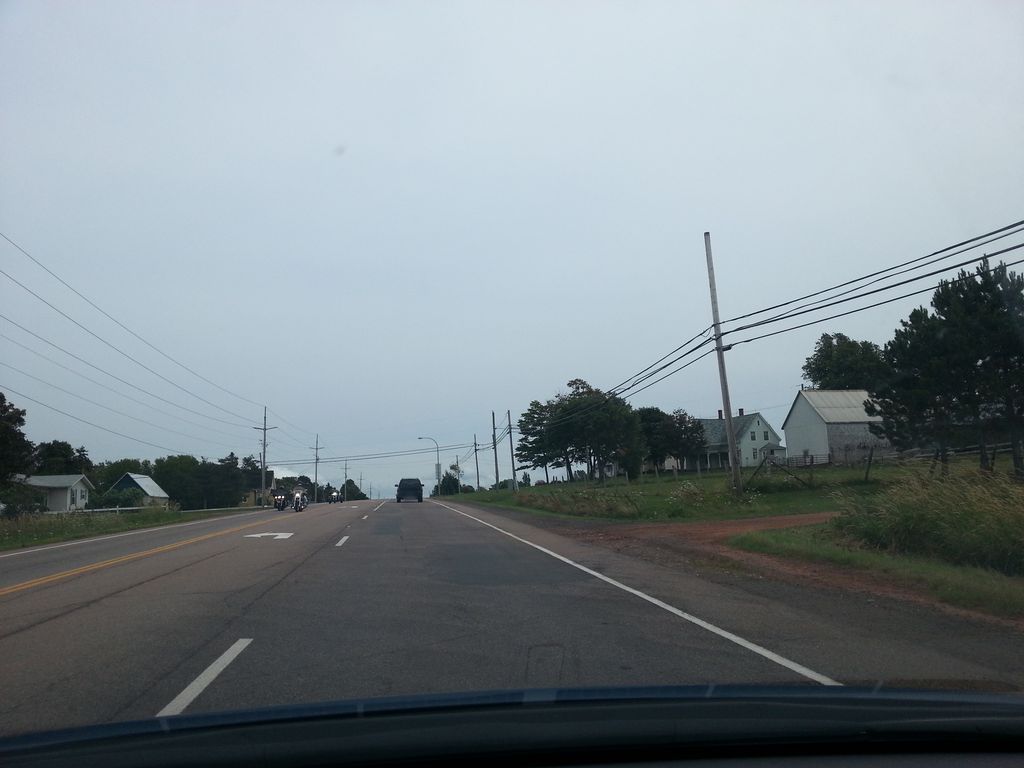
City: charlottetown